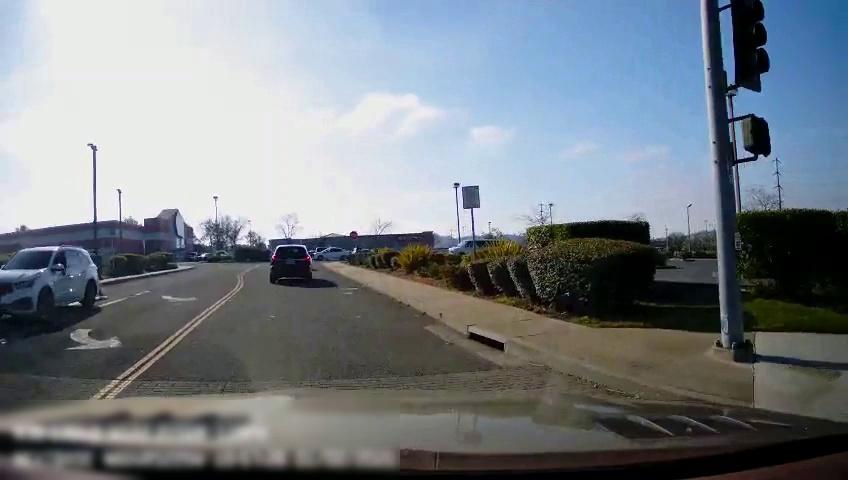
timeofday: Day
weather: Sunny
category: Drivable Space
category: Vehicles | SUV
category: Vehicles | SUV
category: Vehicles | Car
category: Lanes | Current Lane
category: Lanes | Opposite Lane
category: Lanes | Opposite Lane
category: Traffic | Signs
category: Traffic | Signs
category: Traffic | Lights